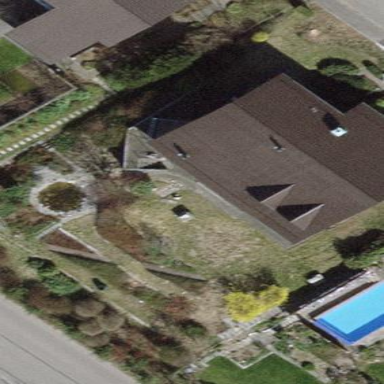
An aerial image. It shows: Building with tiled roof.